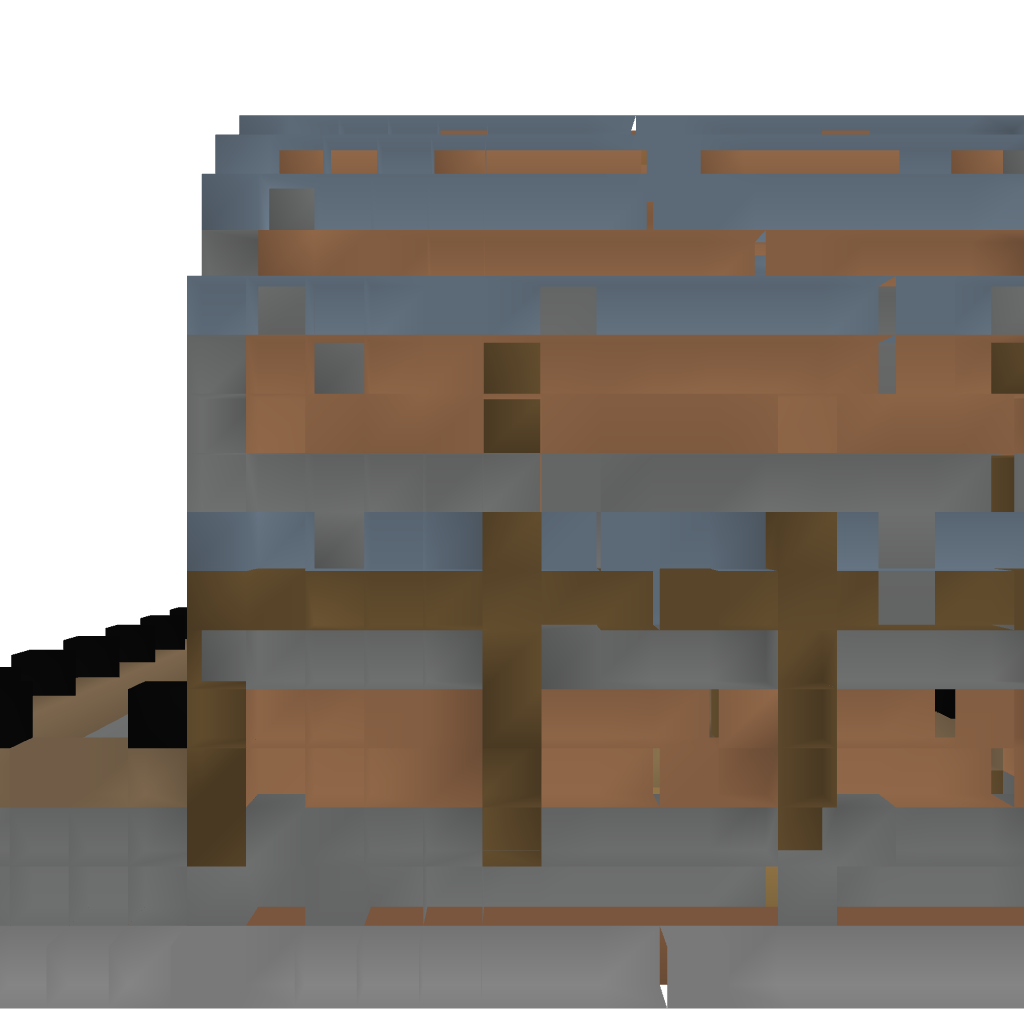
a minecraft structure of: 3 Stall Barn